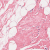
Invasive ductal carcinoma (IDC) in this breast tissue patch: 0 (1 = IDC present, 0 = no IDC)